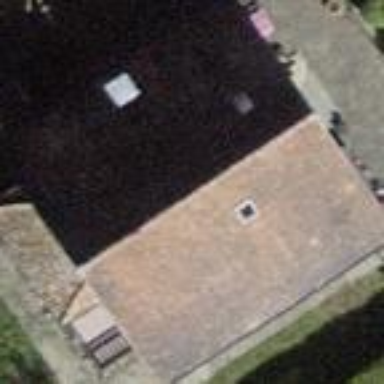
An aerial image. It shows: Building with tile roof.